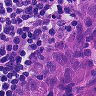
Metastatic tissue present: yes